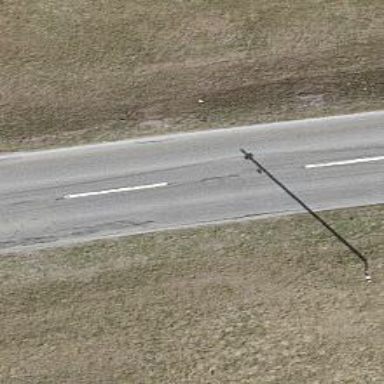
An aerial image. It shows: Secondary road with asphalt surface.